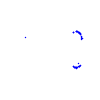
Particle: proton